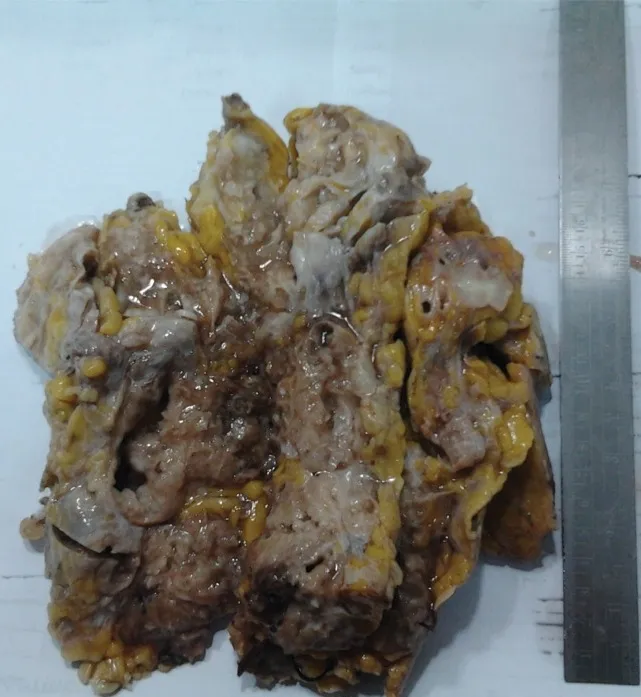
Gross specimen: tumour measured 19cm x 9cm x 9cm; lobulated, firm, friable, whitish mass with few chondroid and wide myxoid areas with focal cystic change and haemorrhagic foci.
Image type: pathology (papanicolaou)